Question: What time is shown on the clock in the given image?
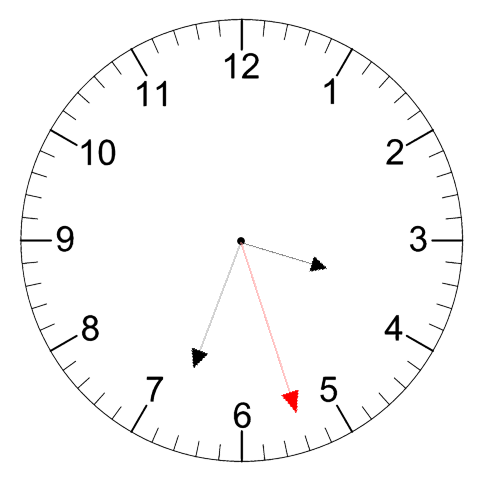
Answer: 03:33:27